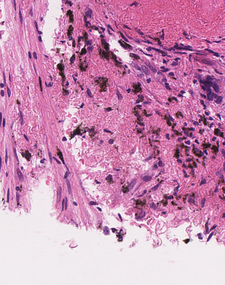
Tumor epithelial tissue: no
Tumor-associated stroma tissue: yes
Normal tissue: no